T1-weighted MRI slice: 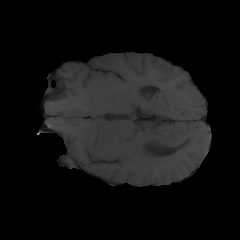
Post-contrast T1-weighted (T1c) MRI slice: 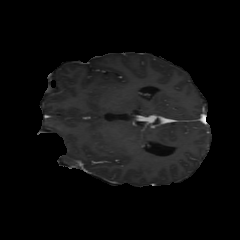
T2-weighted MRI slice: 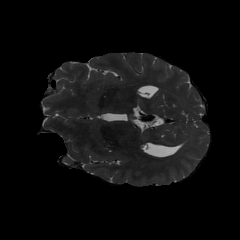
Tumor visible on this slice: no